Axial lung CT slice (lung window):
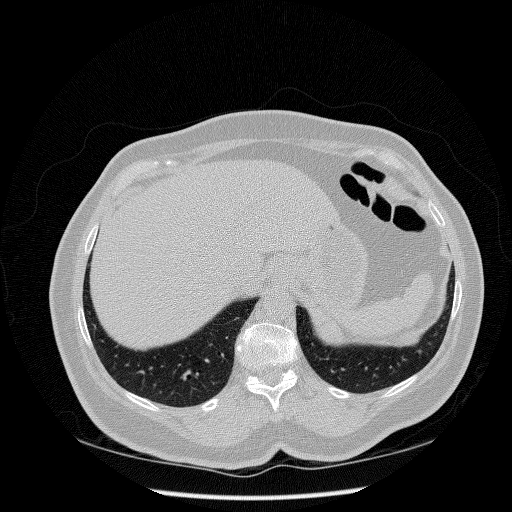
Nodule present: no